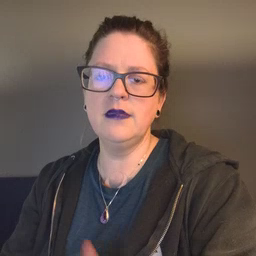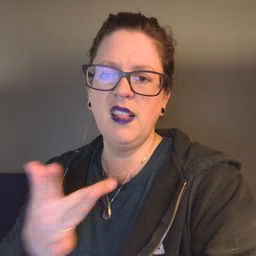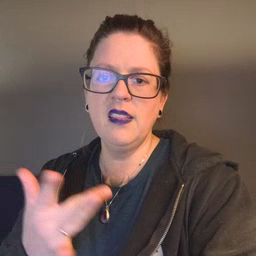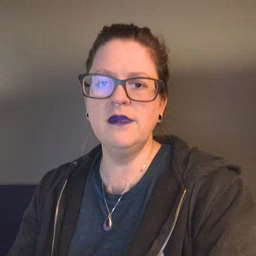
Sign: yucky